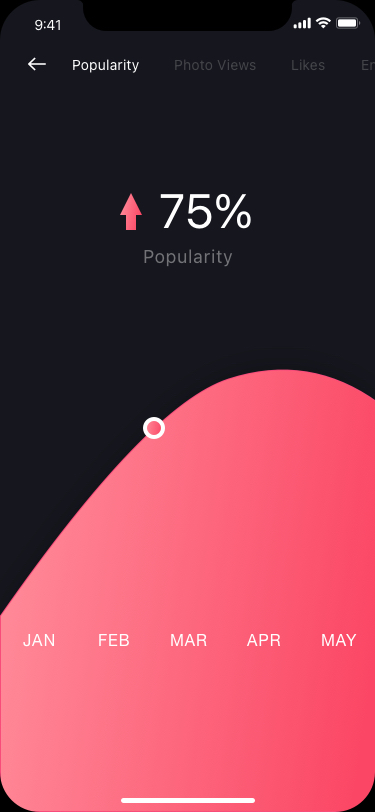
Text in this UI design:
JAN
FEB
MAR
APR
MAY
Popularity
Photo Views
Likes
Engagement
Popularity
75%